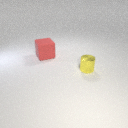
large red rubber cube to the left of small yellow metal cylinder